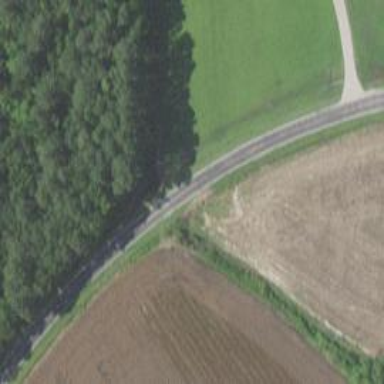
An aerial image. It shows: Tertiary road.